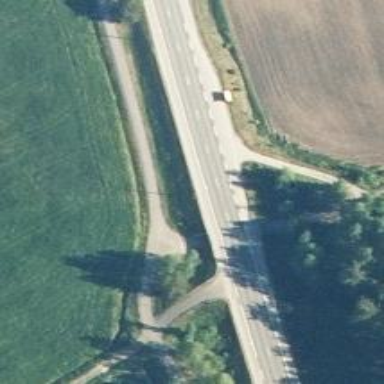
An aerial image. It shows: Asphalt cycleway.